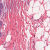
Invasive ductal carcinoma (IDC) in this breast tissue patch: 0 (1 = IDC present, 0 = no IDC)